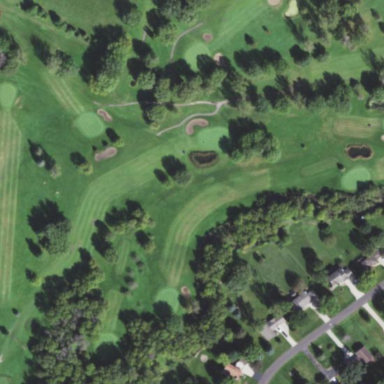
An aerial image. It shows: Golf course.